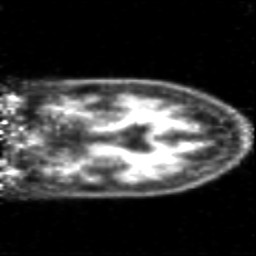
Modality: PET
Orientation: coronal
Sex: female
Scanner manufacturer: siemens